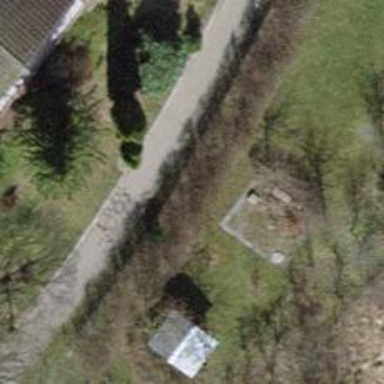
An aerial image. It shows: Hedge acting as barrier.